Question: Change PickeView value text color on Android.
I have developed Picker in alloy project in Titanium, I want to change the font color of the PickerView. I have checked by putting the code as . I have selected Real Estate as the background is white, and the font color is white. The text is not visible
'''
font: {fontColor: 'Black'}
'''
It doesn't work, please check this image
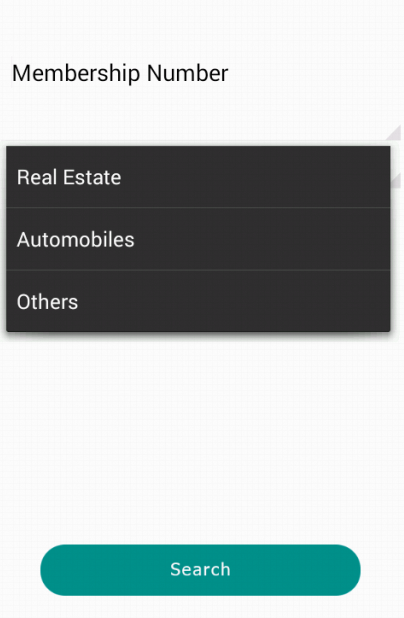
Answer: I believe you need to create a custom <URL>
'''
<resources>
<style name="Theme.NoActionBar" parent="@style/Theme.AppCompat.Light"> </style>
</resources>
'''
declare the above code in /platform/android/res/values/custom_theme.xml